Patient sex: M
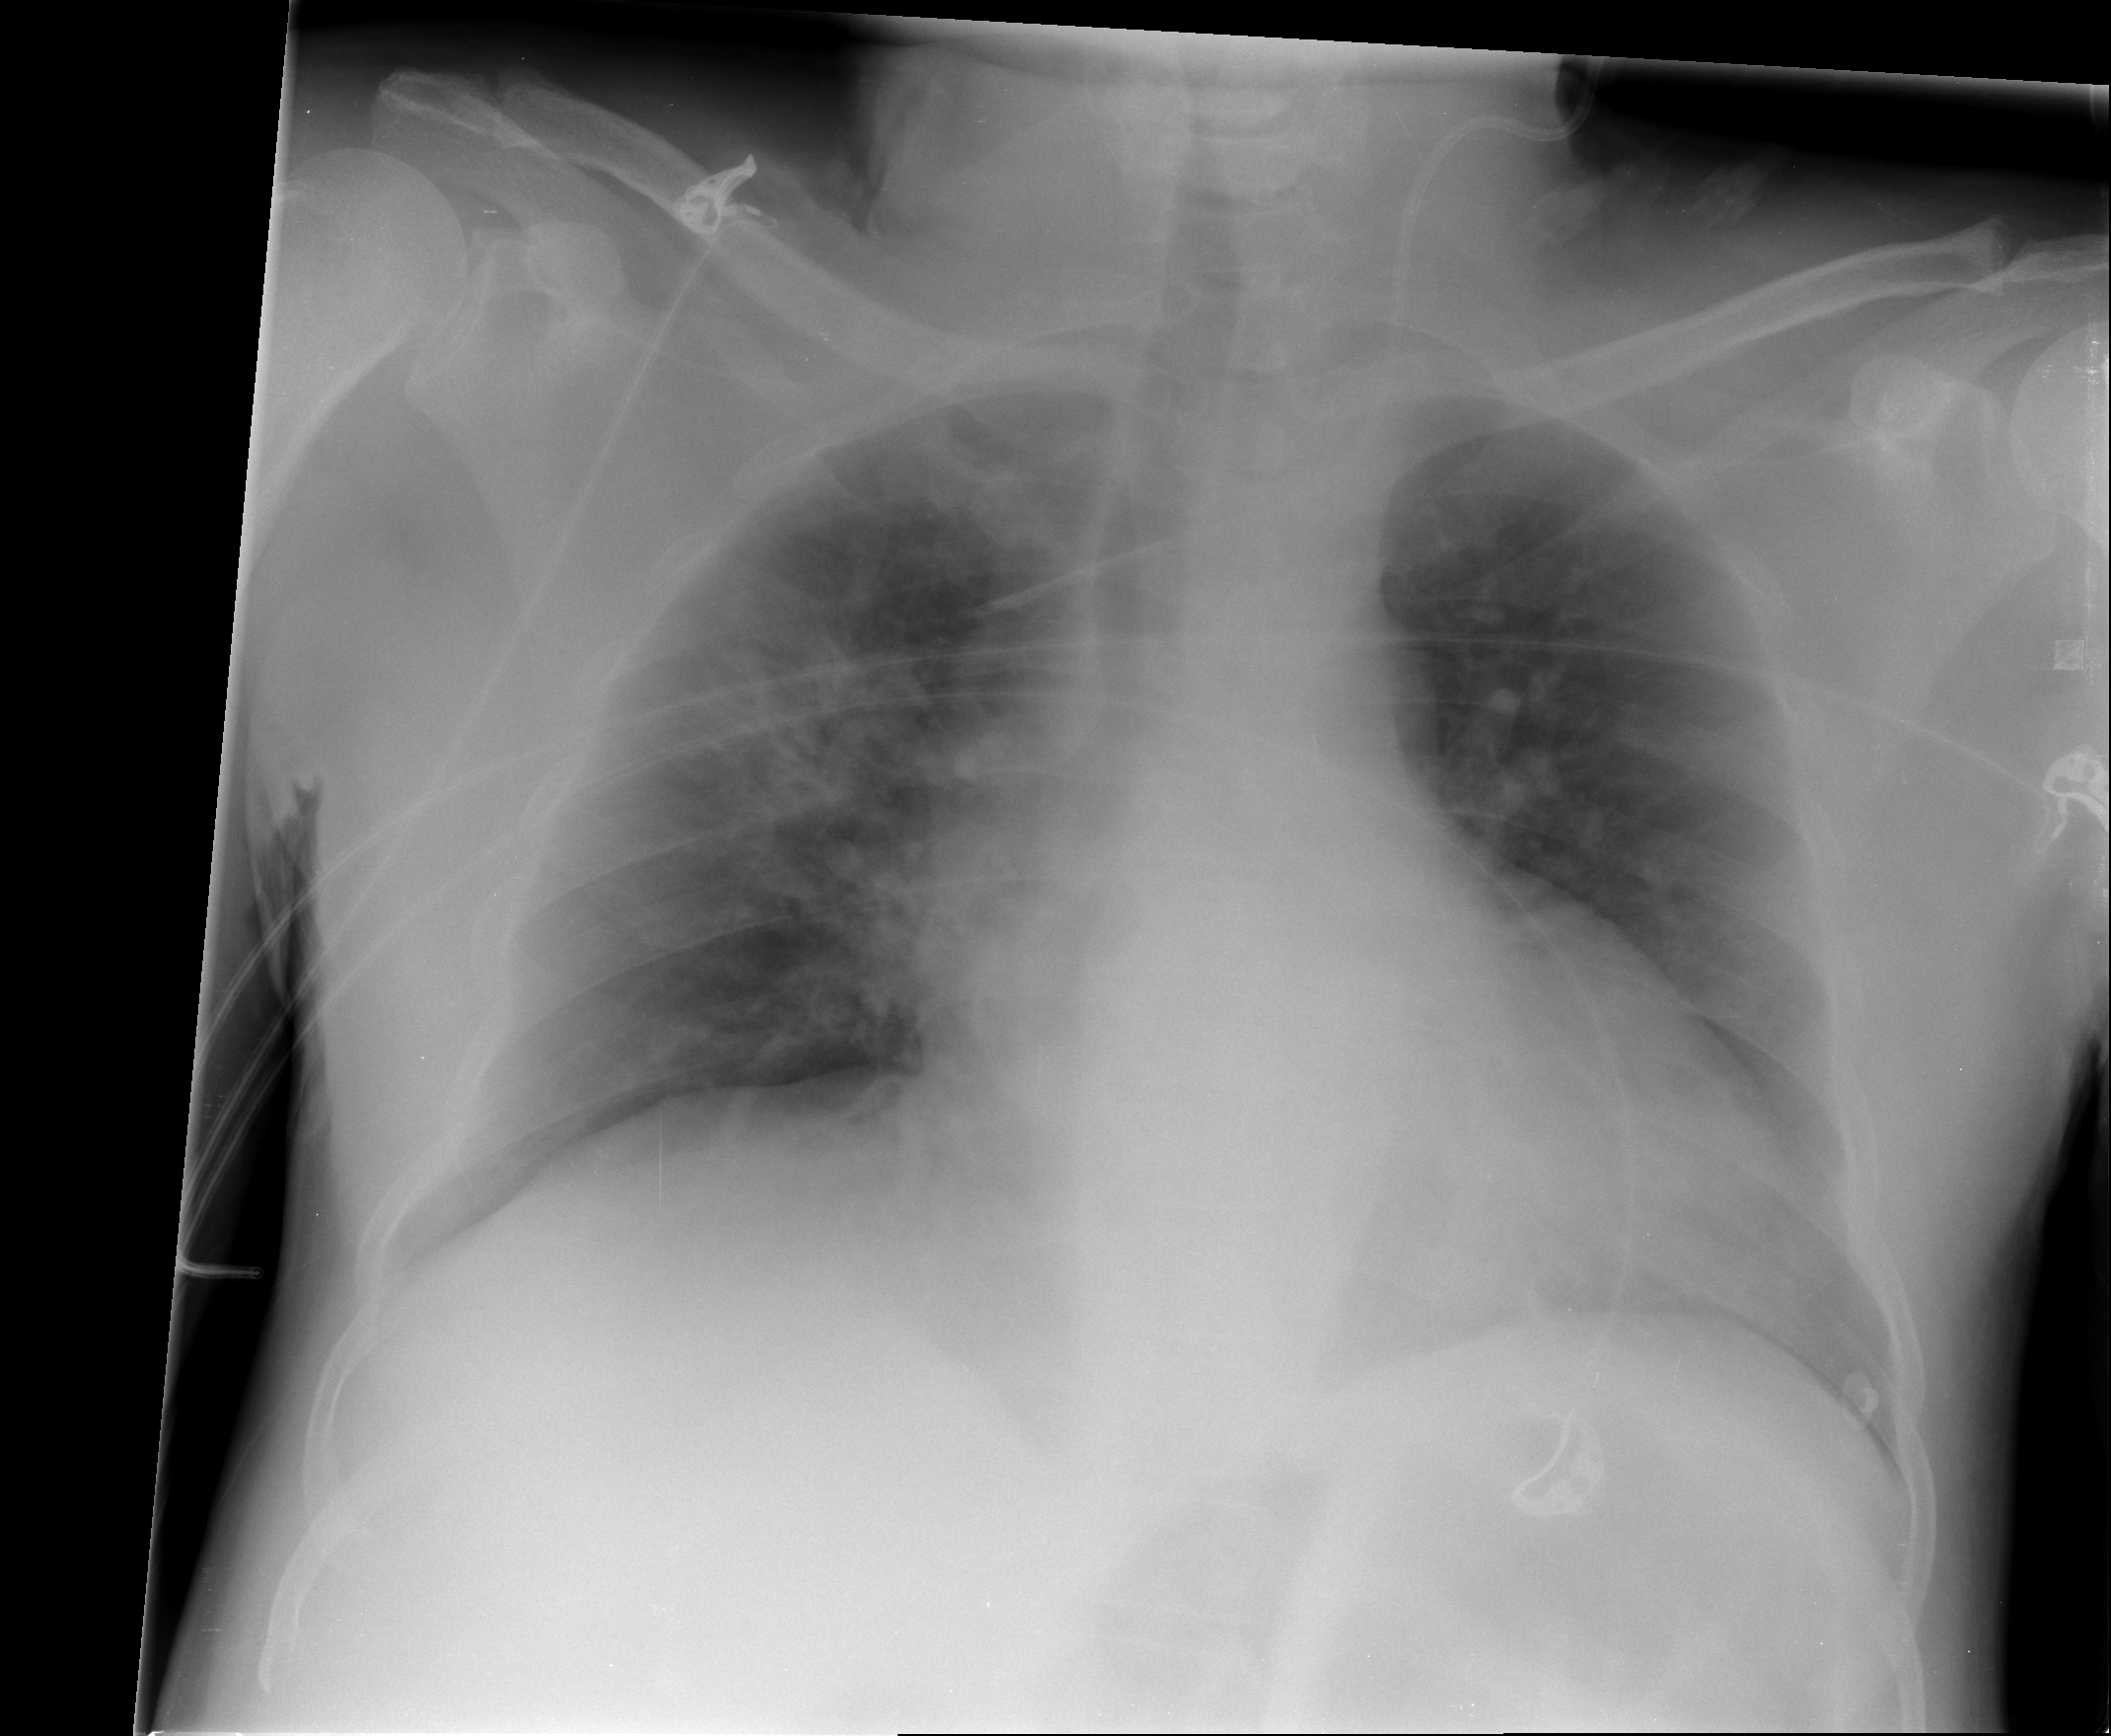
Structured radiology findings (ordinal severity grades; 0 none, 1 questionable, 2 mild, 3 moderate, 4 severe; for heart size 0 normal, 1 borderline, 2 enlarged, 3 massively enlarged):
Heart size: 2
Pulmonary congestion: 2
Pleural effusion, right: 0
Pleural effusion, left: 1
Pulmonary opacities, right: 3
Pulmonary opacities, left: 2
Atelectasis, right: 1
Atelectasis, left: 2